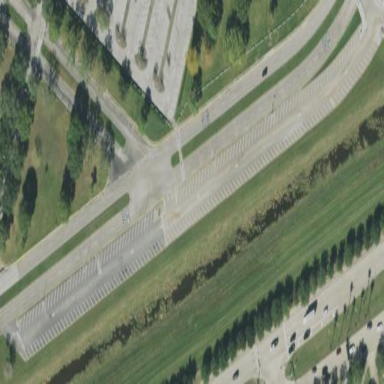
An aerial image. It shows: Parking area with diagonal orientation on asphalt surface.